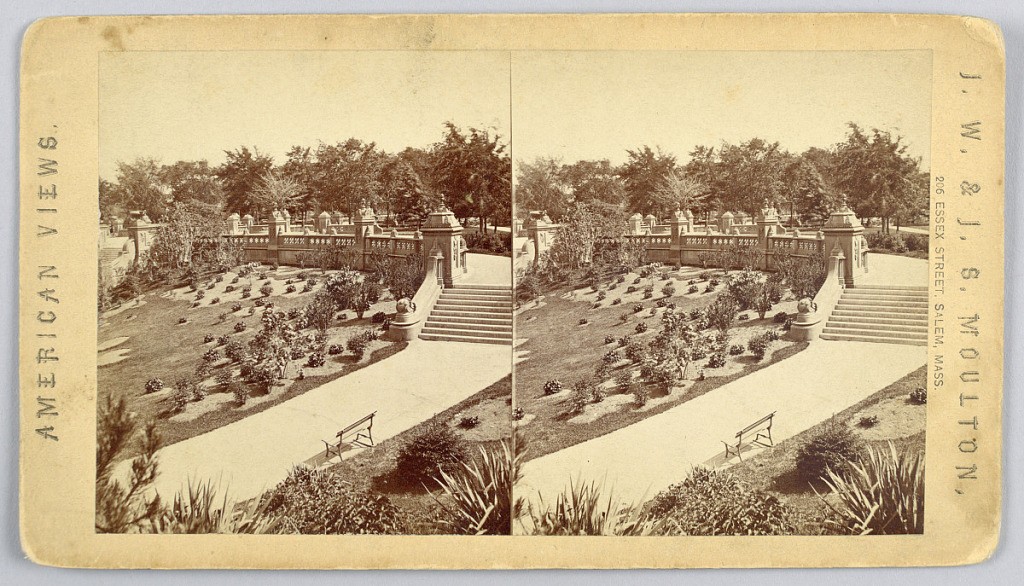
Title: The Terrace, Central Park
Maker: J.W.&J.S. Moulton, Salem Mass., American
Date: ca. 1875
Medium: Collodion print mounted on tan cardboard
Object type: Photograph
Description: View of the building leading up to the terrace.  Bench in forground.